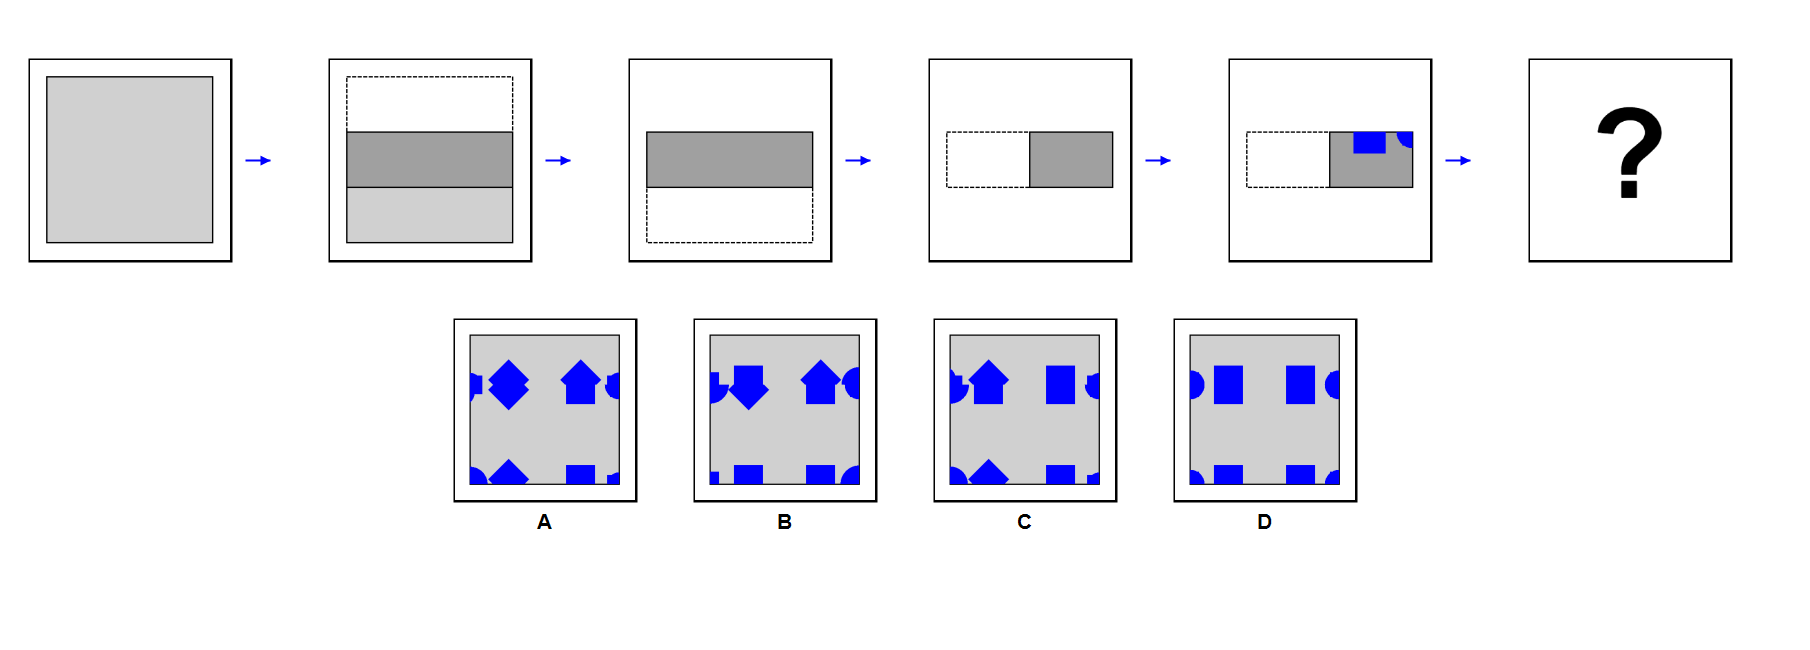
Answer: D